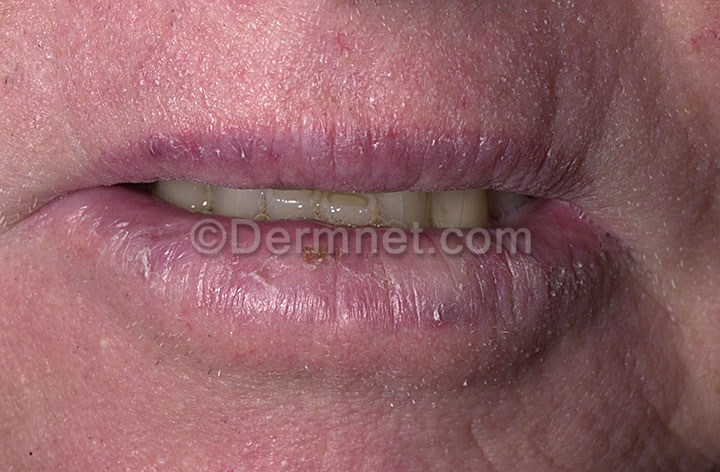
Disease: Actinic Keratosis Basal Cell Carcinoma and other Malignant Lesions